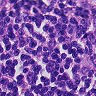
Metastatic tissue present: no